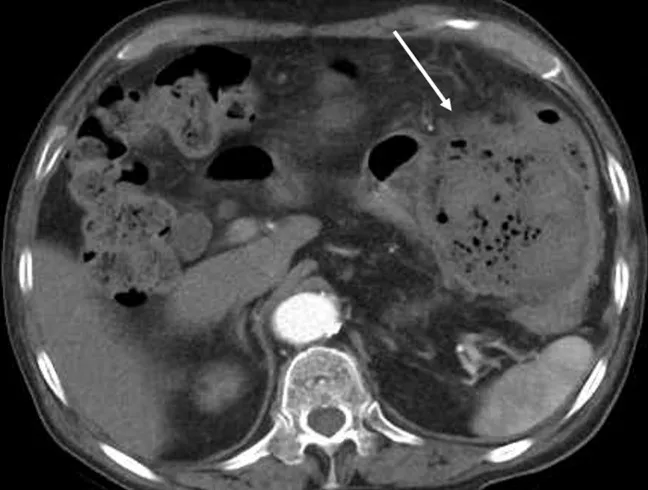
Abdominal contrast-enhanced computed tomography (CT) findings. . An air-filled mass (white arrow) measuring 90 mm in diameter.
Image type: radiology (ct)